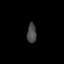
Tissue: lung
Cell type: Epithelial cells
Senescence score: 0.04945
Nuclear area (px): 181
Mean DAPI intensity: 71.978